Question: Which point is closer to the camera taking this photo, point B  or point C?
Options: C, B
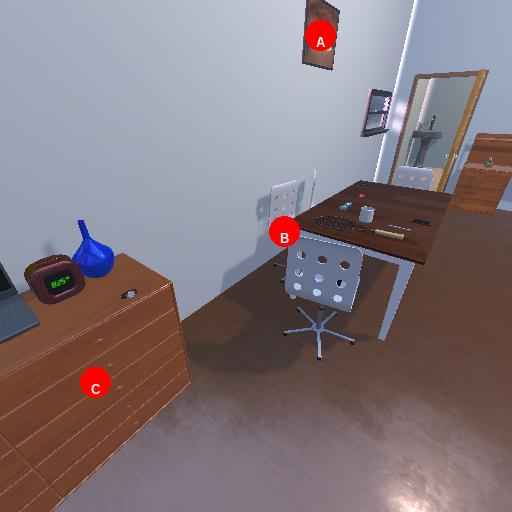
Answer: C